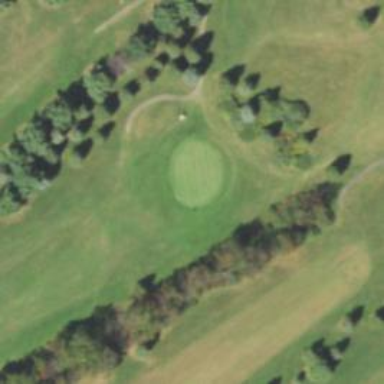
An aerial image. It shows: Golf hole.